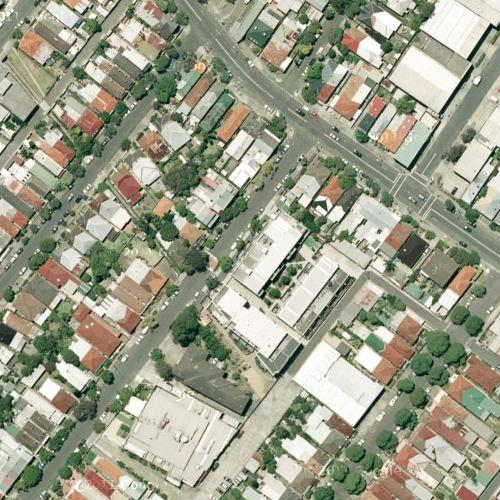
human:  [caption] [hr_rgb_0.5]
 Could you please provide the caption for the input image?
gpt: A town with many houses arranged neatly while some roads go through this area .

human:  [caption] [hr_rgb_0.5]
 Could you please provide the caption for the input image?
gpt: Some roads go through the residential area .

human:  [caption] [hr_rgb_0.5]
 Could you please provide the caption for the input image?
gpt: A residential area with houses arranged neatly and a highway beside this area .

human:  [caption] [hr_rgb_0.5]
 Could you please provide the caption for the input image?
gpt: A residential area and a wasteland are separated by a highway .

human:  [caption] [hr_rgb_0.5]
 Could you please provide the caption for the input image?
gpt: A residential area and a wasteland are separated by a highway .